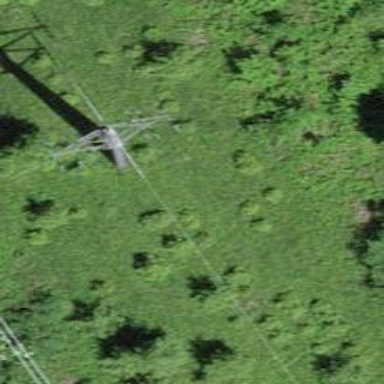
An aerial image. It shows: Power tower.